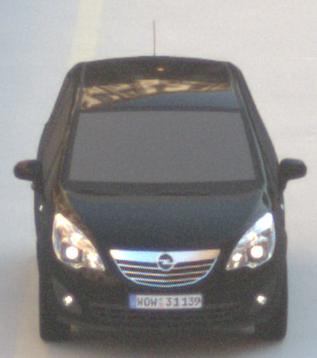
Make: Opel
Model: Meriva 1.4
Detailed model: Meriva (B)
Model produced from: 2010/05
Model produced until: 2013/11
Doors: 5
Color: black
Road condition: dry road
Daytime: morning or afternoon
Contrast: low contrast